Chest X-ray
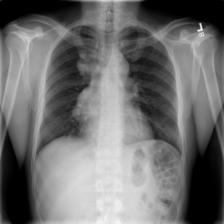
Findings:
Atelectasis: negative
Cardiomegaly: negative
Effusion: negative
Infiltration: negative
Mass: negative
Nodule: positive
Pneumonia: negative
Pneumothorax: negative
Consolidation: negative
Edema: negative
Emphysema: negative
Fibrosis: negative
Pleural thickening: negative
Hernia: negative